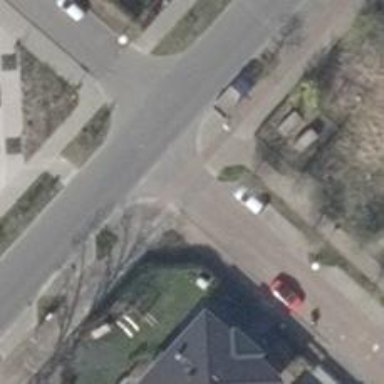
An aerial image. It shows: Unmarked road crossing.